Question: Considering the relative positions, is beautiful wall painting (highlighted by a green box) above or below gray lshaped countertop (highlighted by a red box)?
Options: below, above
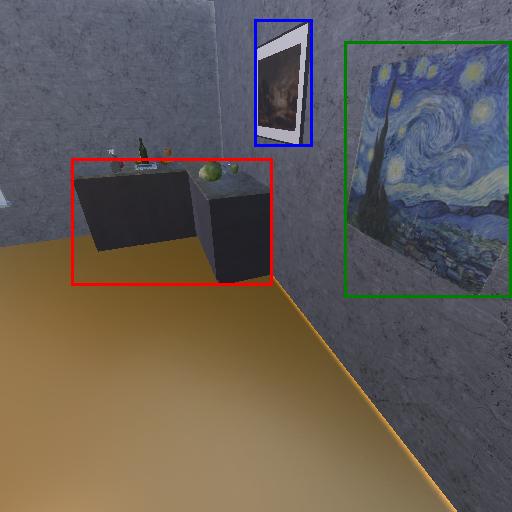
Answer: below